Question: I'm implementing a faceted search functionality where the user can filter and drill down on '4' properties of my model: 'City', 'Type', 'Purpose' and 'Value'.
I have a view section with the facets like this:

Each line displayed in the above image is clickable so that the user can drill down and do the filtering...
The way I'm doing it is with query strings that I pass using a custom 'ActionLink' helper method:
'''
@Html.ActionLinkWithQueryString(linkText, "Filter",
new { facet2 = Model.Types.Key, value2 = fv.Range });
'''
This custom helper keeps the previous filters (query string parameters) and merges them with new route values present in other action links. I get a result like this when the user has applied 3 filters:
'''
http://leniel-pc:8083/realty/filter?facet1=City&value1=Volta%20Redonda&
facet2=Type&value2=6&facet3=Purpose&value3=3
'''
It's working but I'd like to know about a better/cleaner way of doing this using routes. The order of the parameters can change depending on the filters the user has applied. I have something like this in mind:
'''
http://leniel-pc:8083/realty/filter // returns ALL rows
http://leniel-pc:8083/realty/filter/city/rio-de-janeiro/type/6/value/50000-100000
http://leniel-pc:8083/realty/filter/city/volta-redonda/type/6/purpose/3
http://leniel-pc:8083/realty/filter/type/7/purpose/1
http://leniel-pc:8083/realty/filter/purpose/3/type/4
http://leniel-pc:8083/realty/filter/type/8/city/carangola
'''
Is this possible? Any ideas?
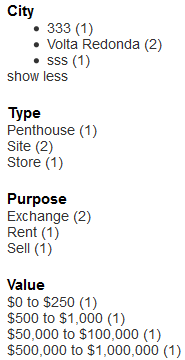
Answer: > Is this possible? Any ideas?
I would keep the query string parameters for filtering.
But if you wanted to achieve the urls you have asked for in your question I will cover 2 possible techniques.
For both approaches that I will present here I assume that you already have a view model:
'''
public class FilterViewModel
{
public string Key { get; set; }
public string Value { get; set; }
}
'''
and a controller:
'''
public class RealtyController : Controller
{
public ActionResult Filter(IEnumerable<FilterViewModel> filters)
{
... do the filtering ...
}
}
'''
---
The first option is to write a custom model binder that will be associated with the 'IEnumerable<FilterViewModel>' type:
'''
public class FilterViewModelBinder : IModelBinder
{
public object BindModel(ControllerContext controllerContext, ModelBindingContext bindingContext)
{
var filtersValue = bindingContext.ValueProvider.GetValue("pathInfo");
if (filtersValue == null || string.IsNullOrEmpty(filtersValue.AttemptedValue))
{
return Enumerable.Empty<FilterViewModel>();
}
var filters = filtersValue.AttemptedValue;
var tokens = filters.Split('/');
if (tokens.Length % 2 != 0)
{
throw new Exception("Invalid filter format");
}
var result = new List<FilterViewModel>();
for (int i = 0; i < tokens.Length - 1; i += 2)
{
var key = tokens[i];
var value = tokens[i + 1];
result.Add(new FilterViewModel
{
Key = tokens[i],
Value = tokens[i + 1]
});
}
return result;
}
}
'''
which will be registered in 'Application_Start':
'''
ModelBinders.Binders.Add(typeof(IEnumerable<FilterViewModel>), new FilterViewModelBinder());
'''
and you will also have a filter route:
'''
public static void RegisterRoutes(RouteCollection routes)
{
routes.IgnoreRoute("{resource}.axd/{*pathInfo}");
routes.MapRoute(
"Filter",
"realty/filter/{*pathInfo}",
new { controller = "Realty", action = "Filter" }
);
routes.MapRoute(
"Default",
"{controller}/{action}/{id}",
new { controller = "Home", action = "Index", id = UrlParameter.Optional }
);
}
'''
---
A second possibility is to write a custom route
'''
public class FilterRoute : Route
{
public FilterRoute()
: base(
"realty/filter/{*pathInfo}",
new RouteValueDictionary(new
{
controller = "realty", action = "filter"
}),
new MvcRouteHandler()
)
{
}
public override RouteData GetRouteData(HttpContextBase httpContext)
{
var rd = base.GetRouteData(httpContext);
if (rd == null)
{
return null;
}
var filters = rd.Values["pathInfo"] as string;
if (string.IsNullOrEmpty(filters))
{
return rd;
}
var tokens = filters.Split('/');
if (tokens.Length % 2 != 0)
{
throw new Exception("Invalid filter format");
}
var index = 0;
for (int i = 0; i < tokens.Length - 1; i += 2)
{
var key = tokens[i];
var value = tokens[i + 1];
rd.Values[string.Format("filters[{0}].key", index)] = key;
rd.Values[string.Format("filters[{0}].value", index)] = value;
index++;
}
return rd;
}
}
'''
which will be registered in your 'RegisterRoutes' method:
'''
public static void RegisterRoutes(RouteCollection routes)
{
routes.IgnoreRoute("{resource}.axd/{*pathInfo}");
routes.Add("Filter", new FilterRoute());
routes.MapRoute(
"Default",
"{controller}/{action}/{id}",
new { controller = "Home", action = "Index", id = UrlParameter.Optional }
);
}
'''